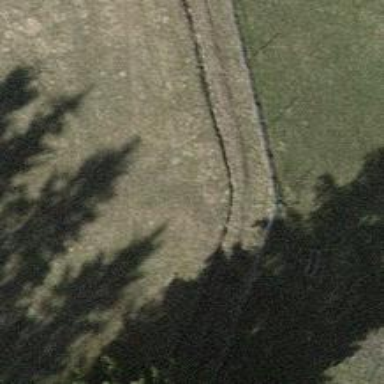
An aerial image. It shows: Ditch in the surroundings.